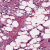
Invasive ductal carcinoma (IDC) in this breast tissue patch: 1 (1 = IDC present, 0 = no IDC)